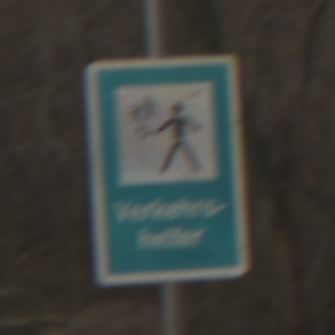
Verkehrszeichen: Verkehrshelfer
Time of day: MorningAfternoon
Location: Outdoor (Nature)
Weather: PartlyCloudy
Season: Winter
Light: Natural